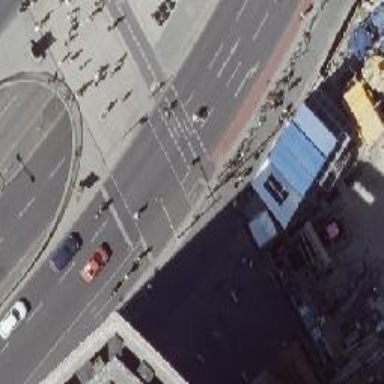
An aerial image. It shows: Asphalt footway with both traffic signal crossing and cycleway crossing.